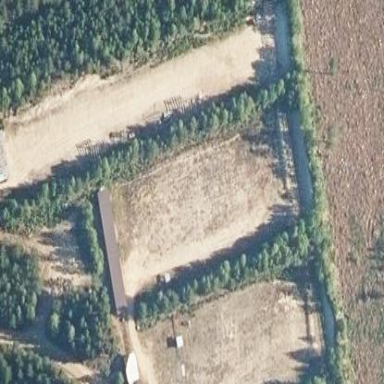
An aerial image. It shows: Shooting range located on pitch designated for leisure land.